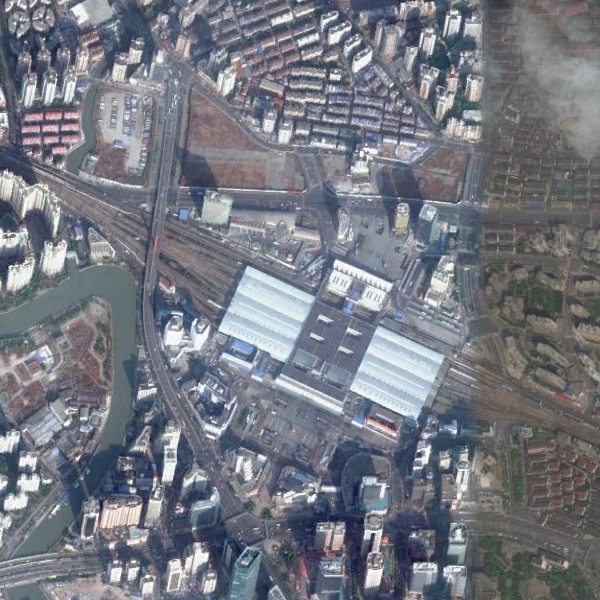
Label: RailwayStation